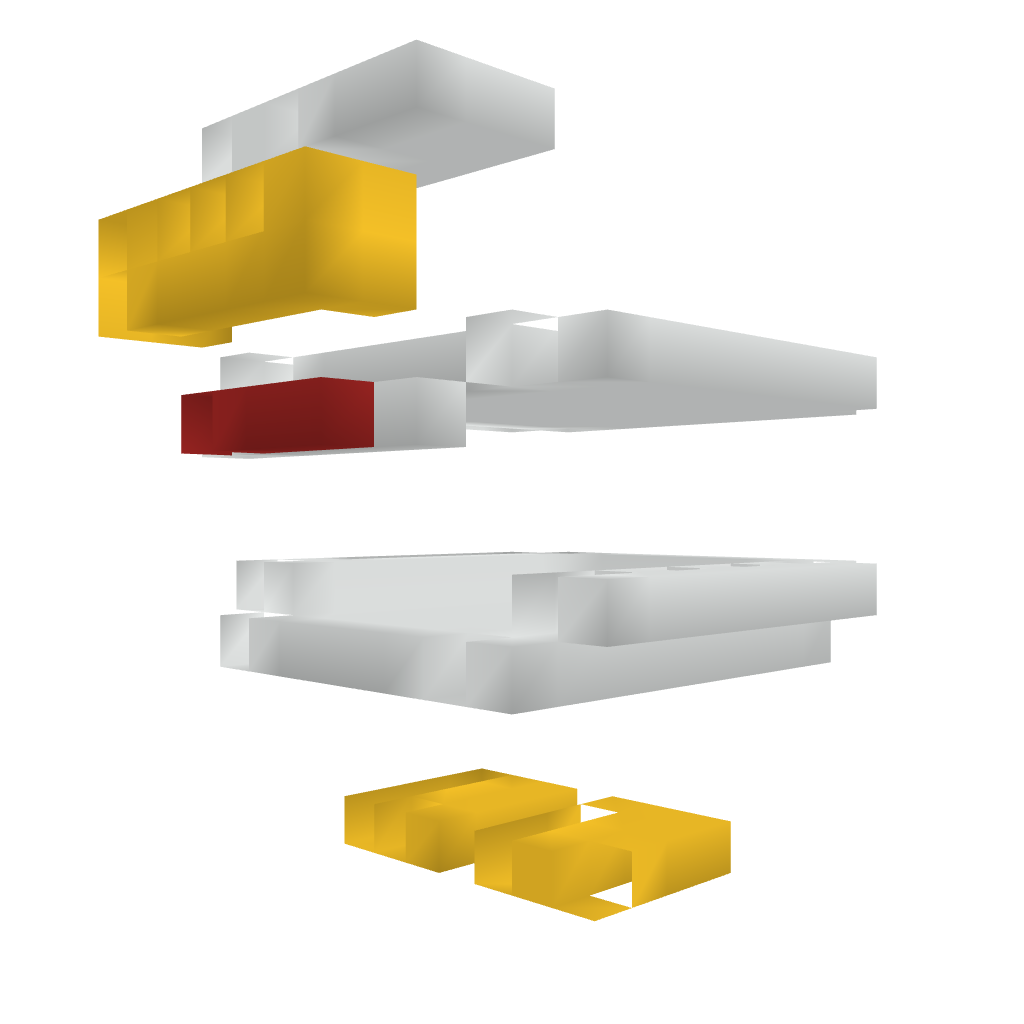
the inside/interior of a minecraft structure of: Pixel art chicken